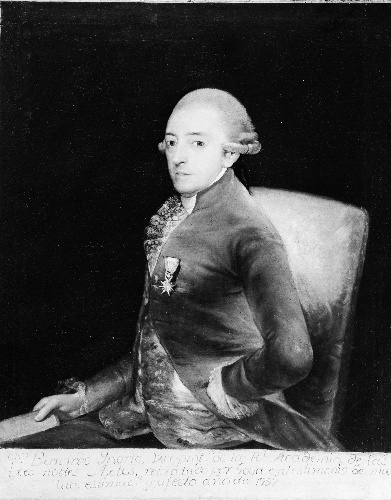
Title: Don Bernardo de Iriarte (1735–1814)
Artist: Goya
Artist bio: Spanish, 1797 or later
Object type: Painting
Classification: Paintings
Medium: Oil on canvas
Dimensions: 42 1/2 x 33 1/2 in. (108 x 85.1 cm)
Department: European Paintings
Credit line: Bequest of Mary Stillman Harkness, 1950
Accession year: 1950
Repository: Metropolitan Museum of Art, New York, NY
Tags: Men|Portraits